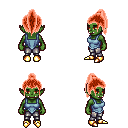
a pixel art fantasy rpg character, female body template, orc, green skin, blue vest, metal pants, red long topknot hairstyle, gold boots, four views (front, back, left, right), 2x2 character sprite sheet, small pixel art, hard edges, no anti-aliasing